Chest X-ray:
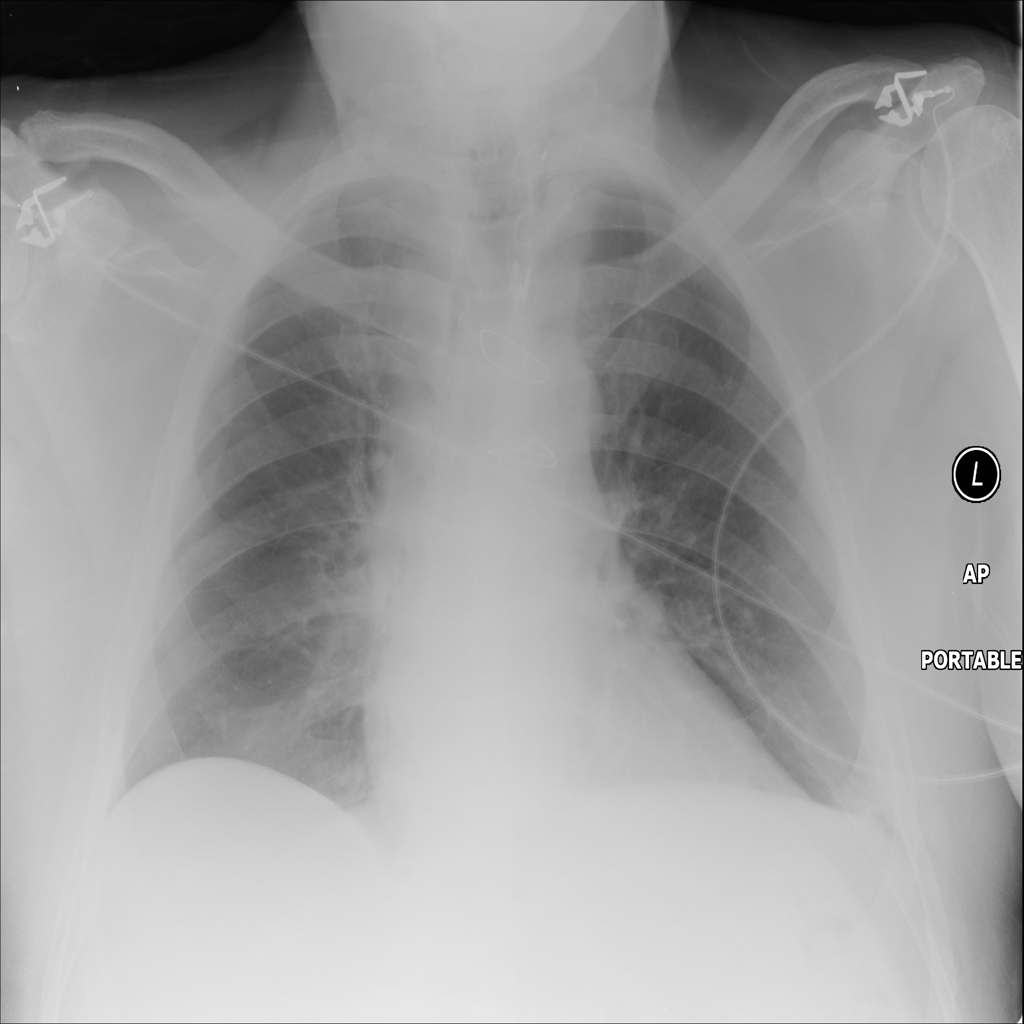
Findings: Effusion
No abnormal finding: no